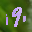
Label: 9